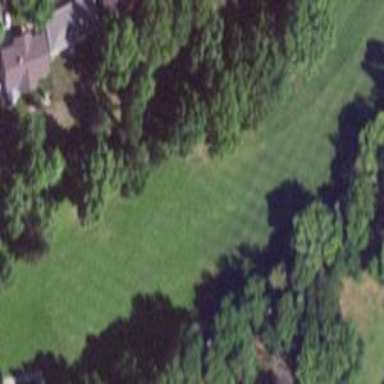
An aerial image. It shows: Golf fairway surrounded by grass.